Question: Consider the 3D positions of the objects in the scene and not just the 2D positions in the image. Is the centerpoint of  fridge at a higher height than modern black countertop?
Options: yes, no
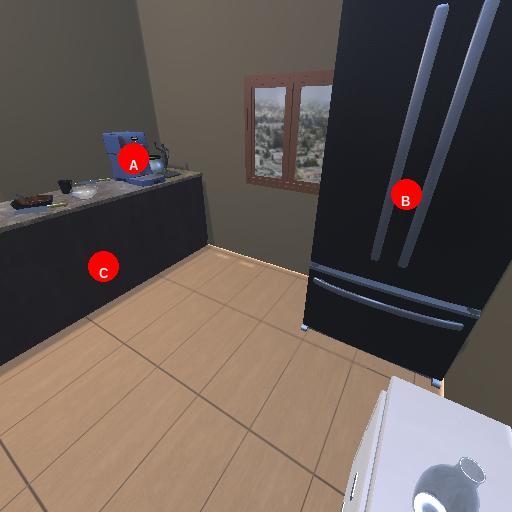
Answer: yes